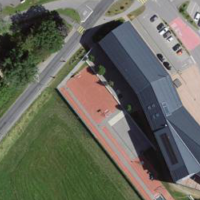
EUNIS habitat code: 52
Species observed at this site:
Arum maculatum